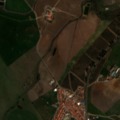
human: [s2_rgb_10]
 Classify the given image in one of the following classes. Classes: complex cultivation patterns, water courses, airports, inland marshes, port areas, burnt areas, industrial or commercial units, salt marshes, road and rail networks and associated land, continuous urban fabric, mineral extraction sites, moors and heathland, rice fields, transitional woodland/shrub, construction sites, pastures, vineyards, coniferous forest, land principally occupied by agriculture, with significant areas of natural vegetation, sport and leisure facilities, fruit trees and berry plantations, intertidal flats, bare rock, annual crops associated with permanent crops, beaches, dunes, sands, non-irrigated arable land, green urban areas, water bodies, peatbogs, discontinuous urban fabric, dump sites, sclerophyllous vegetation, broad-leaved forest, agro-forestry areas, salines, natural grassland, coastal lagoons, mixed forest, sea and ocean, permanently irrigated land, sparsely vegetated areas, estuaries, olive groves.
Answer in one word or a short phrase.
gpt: discontinuous urban fabric, non-irrigated arable land, olive groves